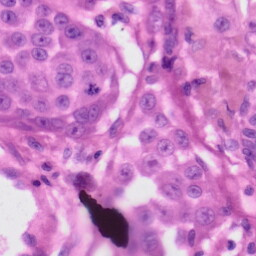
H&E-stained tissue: Skin